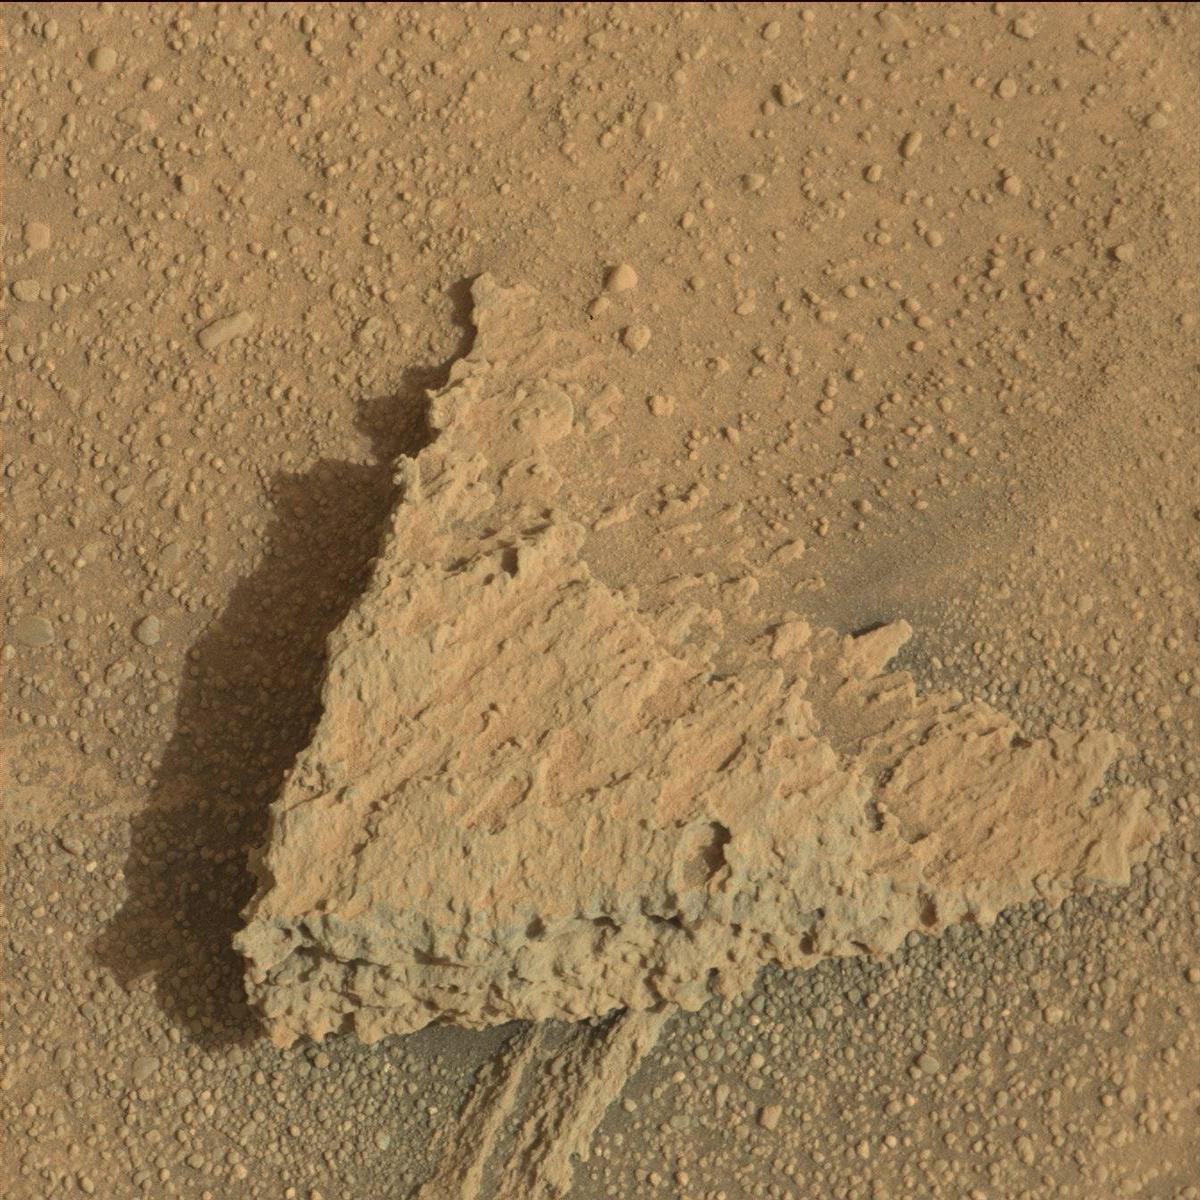
Terrain classes present: Bedrock, Sand / Soil